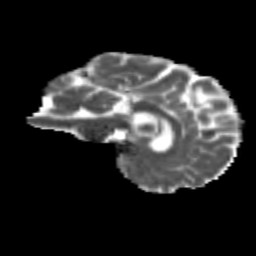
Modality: MD
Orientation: sagittal
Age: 60
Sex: male
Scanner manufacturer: siemens
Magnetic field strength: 3 T
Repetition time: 4.71 s
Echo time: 0.0906 s